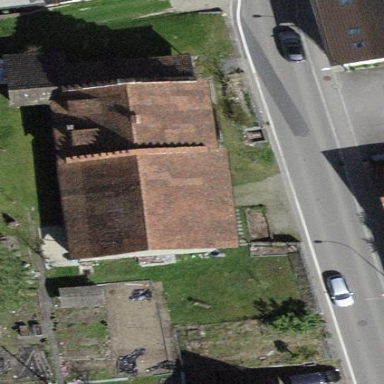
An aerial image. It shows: Building with tile roof.